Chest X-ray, AP view. Patient: 59 years old, sex F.
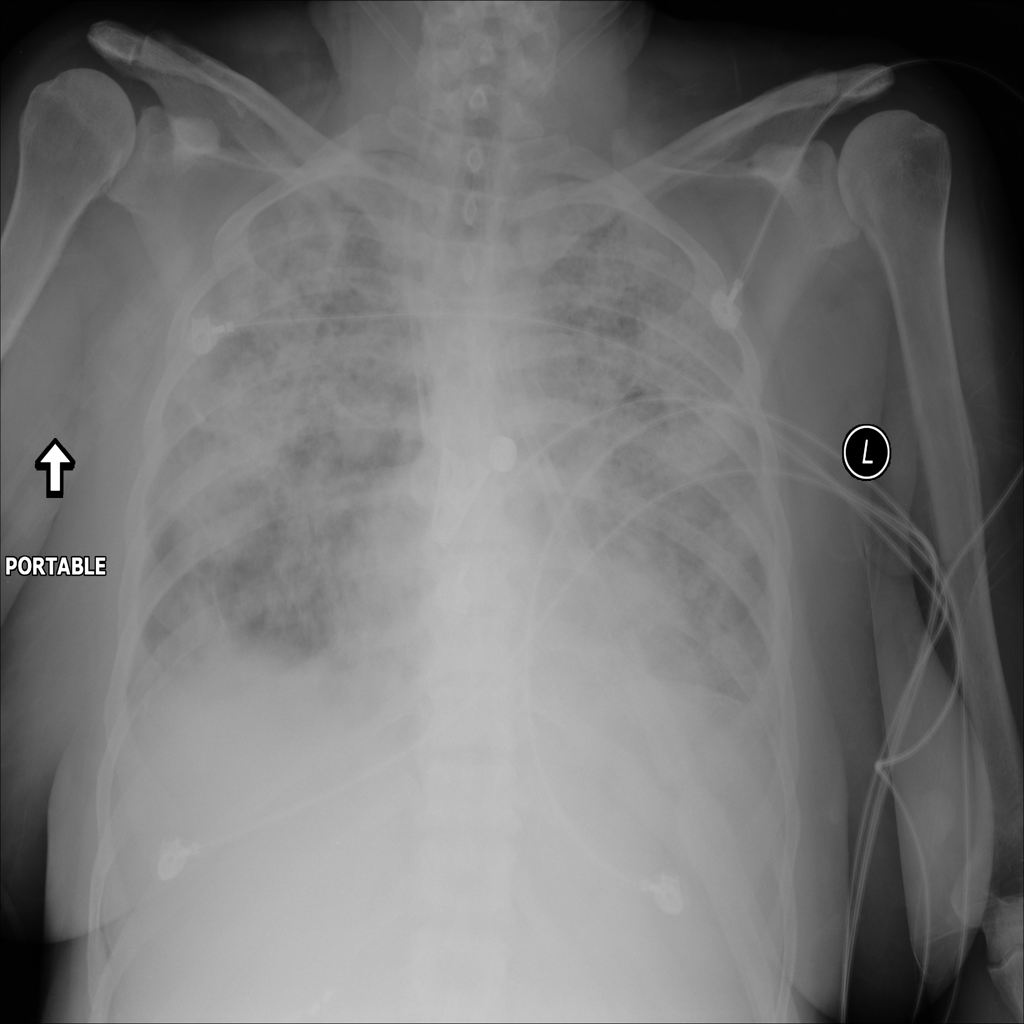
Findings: Infiltration